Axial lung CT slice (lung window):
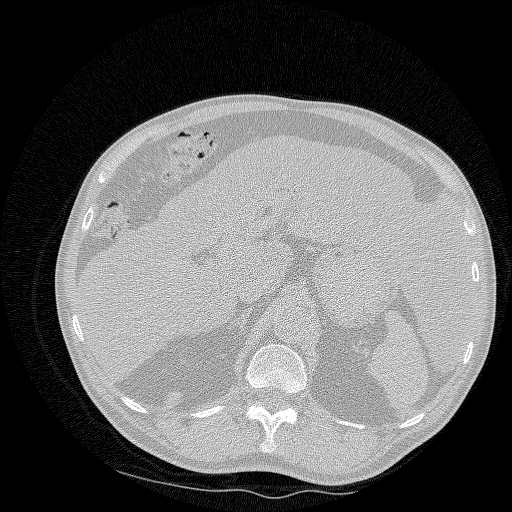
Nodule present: no